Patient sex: M
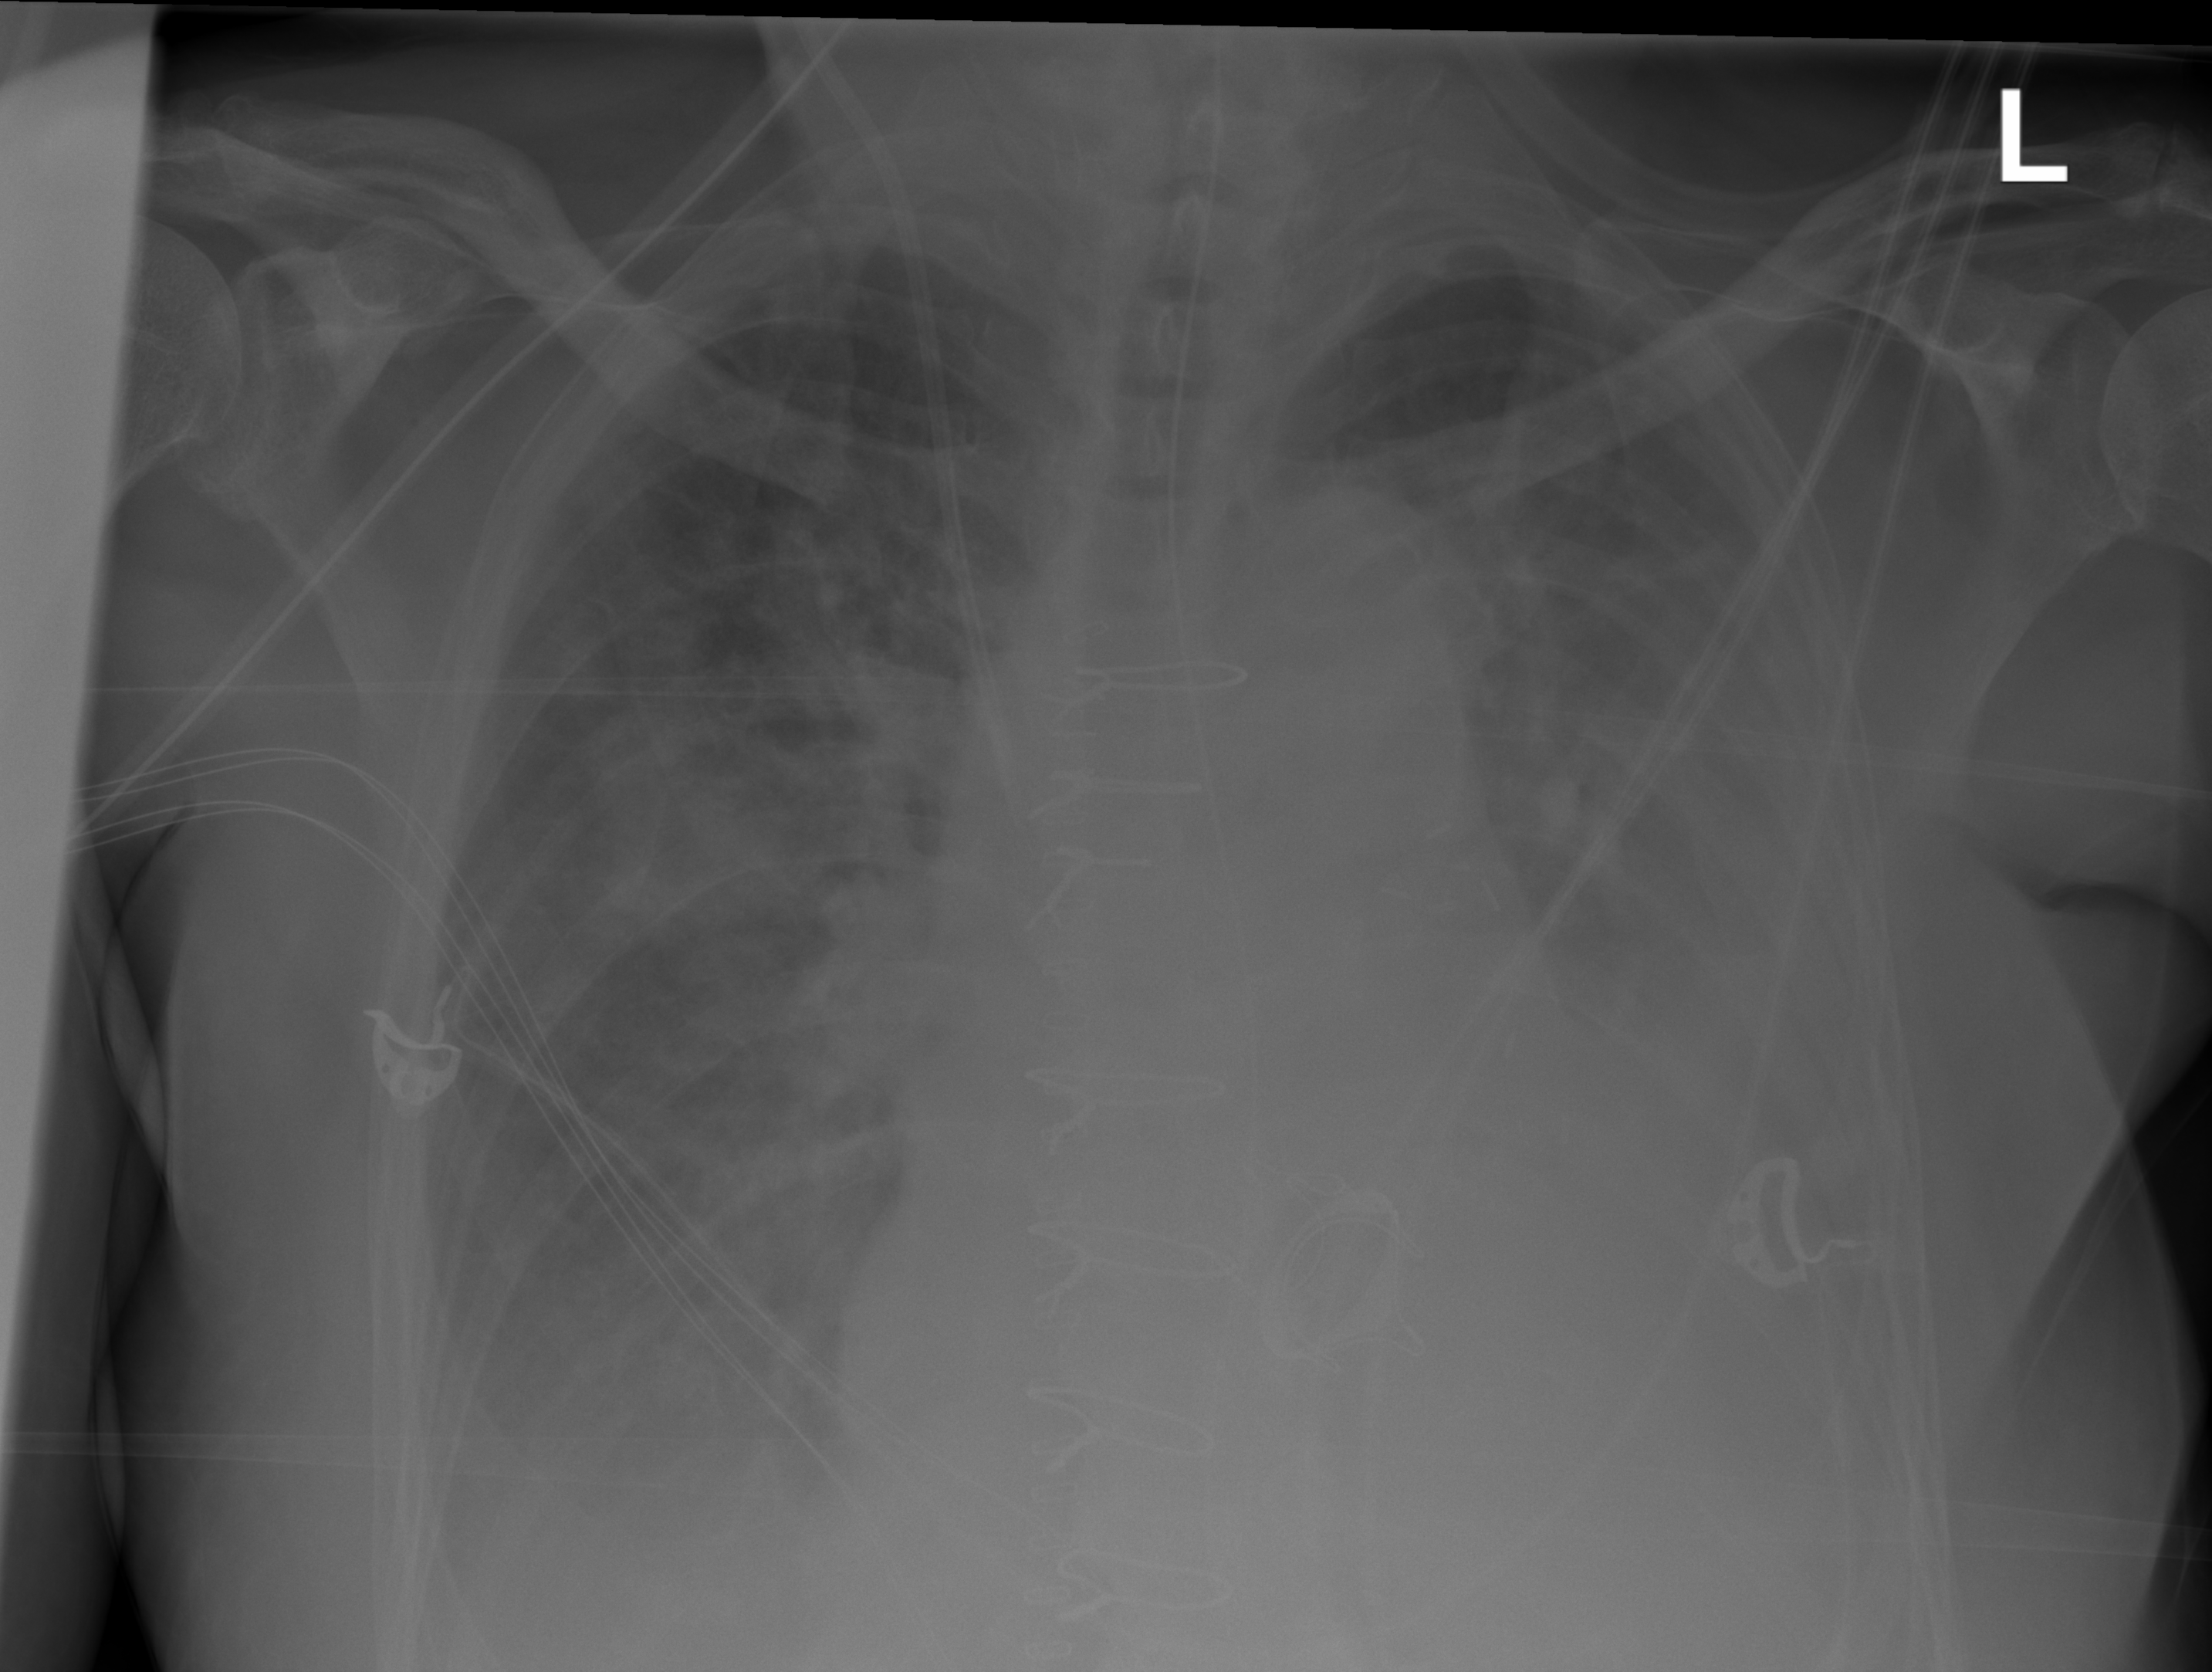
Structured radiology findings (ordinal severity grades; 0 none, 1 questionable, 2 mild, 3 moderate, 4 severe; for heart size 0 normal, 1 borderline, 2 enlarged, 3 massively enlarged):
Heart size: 0
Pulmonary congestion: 2
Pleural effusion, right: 2
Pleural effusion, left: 3
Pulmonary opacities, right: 2
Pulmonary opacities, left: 2
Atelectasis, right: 3
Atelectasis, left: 3